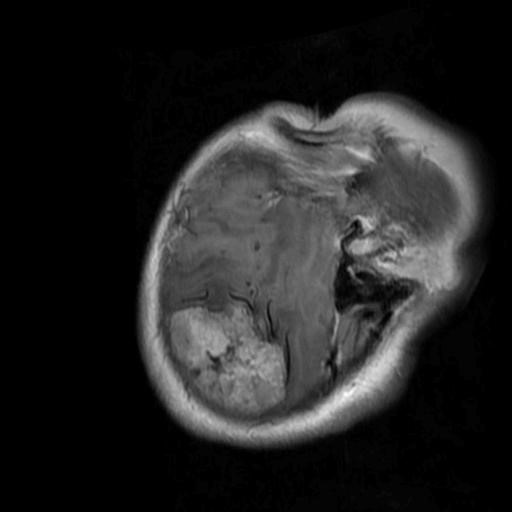
Label: brain_menin